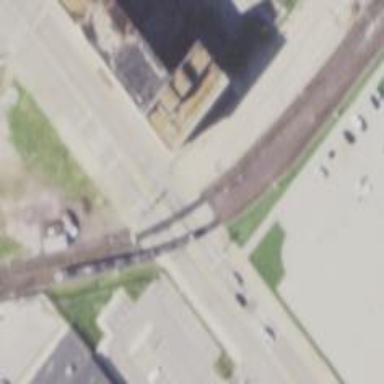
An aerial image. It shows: Crossing for the railway.